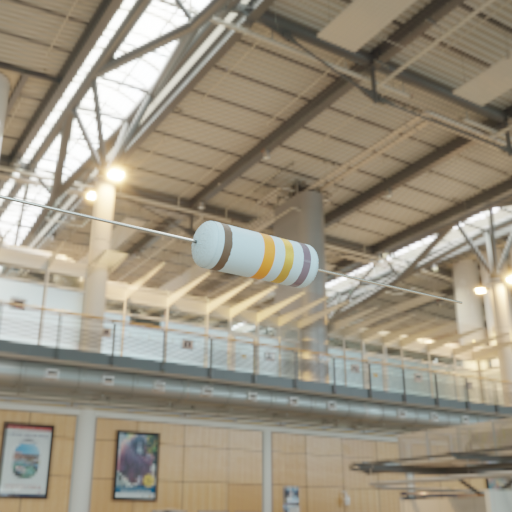
Resistor colour bands (in order): brown, orange, gold, gray